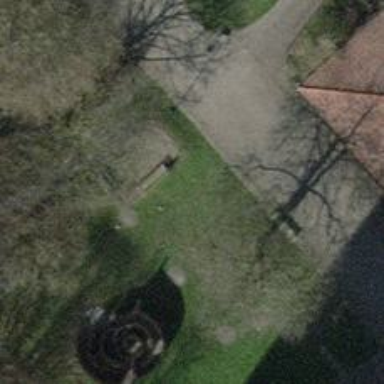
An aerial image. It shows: Brown bench in the vicinity.